Aerial crown-view tile of a tropical tree (Barro Colorado Island, Panama), acquired 20250915:
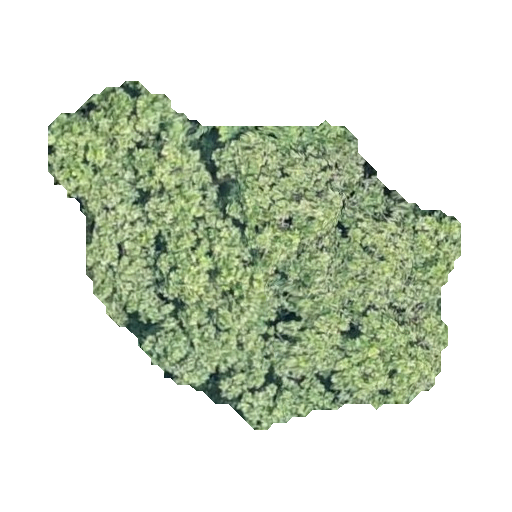
Species: Anacardium excelsum
GBIF accepted scientific name: Anacardium excelsum
Crown area: 135.048 m²